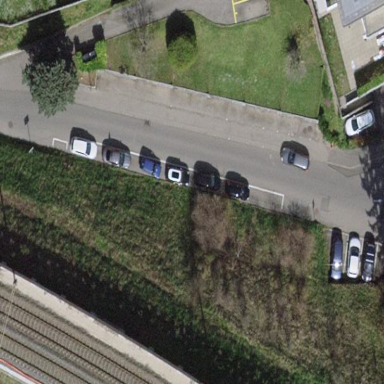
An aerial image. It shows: Parking available on the street side.